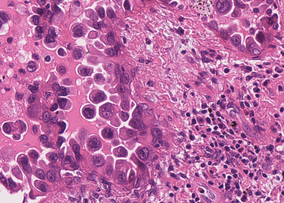
Tumor epithelial tissue: yes
Tumor-associated stroma tissue: yes
Normal tissue: no